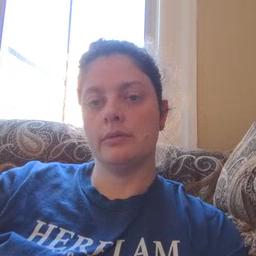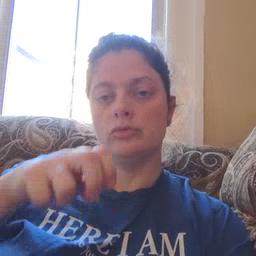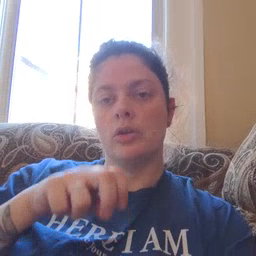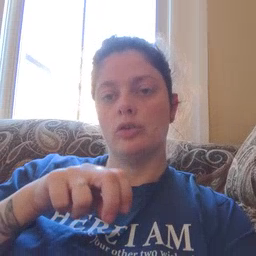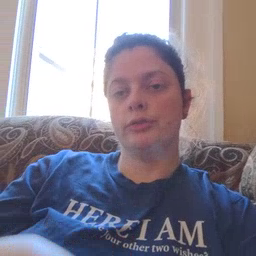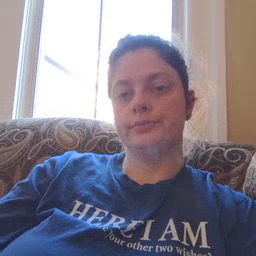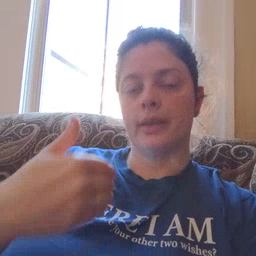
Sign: chair